Question: So I've built a downsampling algorithm in XNA (3.1. Yes, I'm aware it's horribly outdated. Yes, I have reasons for using it) and HLSL. Essentially how it works is by applying a Gaussian blur to the original texture, and then resizing it with the default nearest neighbour rescaling, built into XNA. My thinking was that a Gaussian blur would give an approximation to the average of a region of colours, so it would be essentially a cheap way to reduce aliasing. It works well, and very quickly, but produces some interesting artefacts - it seems to very slightly stretch the image. This is not noticeable usually, but some of the things I'm downsampling are sprite sheets, and when animated, it is very clear that the sprites have not been put into the correct position. I'm wondering if a different resampler (also built into HLSL for the speed of the GPU) might be a better option, or if there's an error with this one I can fix. I'll post my code up here, and see if there's anyone who could enlighten me.
First is my HLSL Gaussian effects file:
'''
#define RADIUS 7
#define KERNEL_SIZE (RADIUS * 2 + 1)
float weightX[KERNEL_SIZE];
float weightY[KERNEL_SIZE];
float2 offsetH[KERNEL_SIZE];
float2 offsetV[KERNEL_SIZE];
texture colorMapTexture;
sampler TextureSampler : register(s0);
void BlurH(inout float4 color : COLOR0, float2 texCoord : TEXCOORD0)
{
float4 c = float4(0.0f, 0.0f, 0.0f, 0.0f);
for (int i = 0; i < KERNEL_SIZE; ++i)
c += tex2D(TextureSampler, texCoord + offsetH[i]) * weightX[i];
color = c;
}
void BlurV(inout float4 color : COLOR0, float2 texCoord : TEXCOORD0)
{
float4 c = float4(0.0f, 0.0f, 0.0f, 0.0f);
for (int i = 0; i < KERNEL_SIZE; ++i)
c += tex2D(TextureSampler, texCoord + offsetV[i]) * weightY[i];
color = c;
}
technique GaussianBlur
{
pass
{
PixelShader = compile ps_2_0 BlurH();
}
pass
{
PixelShader = compile ps_2_0 BlurV();
}
}
'''
And my code for initialising the Gaussian effect (note that gaussianBound is set to 8, i.e. 1+ the radius found in the HLSL file):
'''
public static Effect GaussianBlur(float amount, float radx, float rady, Point scale)
{
Effect rtrn = gaussianblur.Clone(MainGame.graphicsManager.GraphicsDevice);
if (radx >= gaussianBound)
{
radx = gaussianBound - 0.000001F;
}
if (rady >= gaussianBound)
{
rady = gaussianBound - 0.000001F;
}
//If blur is too great, image becomes transparent,
//so cap how much blur can be used.
//Reduces quality of very small images.
Vector2[] offsetsHoriz, offsetsVert;
float[] kernelx = new float[(int)(radx * 2 + 1)];
float sigmax = radx / amount;
float[] kernely = new float[(int)(rady * 2 + 1)];
float sigmay = rady / amount;
//Initialise kernels and sigmas (separately to allow for different scale factors in x and y)
float twoSigmaSquarex = 2.0f * sigmax * sigmax;
float sigmaRootx = (float)Math.Sqrt(twoSigmaSquarex * Math.PI);
float twoSigmaSquarey = 2.0f * sigmay * sigmay;
float sigmaRooty = (float)Math.Sqrt(twoSigmaSquarey * Math.PI);
float totalx = 0.0f;
float totaly = 0.0f;
float distance = 0.0f;
int index = 0;
//Initialise gaussian constants, as well as totals for normalisation.
offsetsHoriz = new Vector2[kernelx.Length];
offsetsVert = new Vector2[kernely.Length];
float xOffset = 1.0f / scale.X;
float yOffset = 1.0f / scale.Y;
//Set offsets for use in the HLSL shader.
for (int i = -(int)radx; i <= radx; ++i)
{
distance = i * i;
index = i + (int)radx;
kernelx[index] = (float)Math.Exp(-distance / twoSigmaSquarex) / sigmaRootx;
//Set x kernel values with gaussian function.
totalx += kernelx[index];
offsetsHoriz[index] = new Vector2(i * xOffset, 0.0f);
//Set x offsets.
}
for (int i = -(int)rady; i <= rady; ++i)
{
distance = i * i;
index = i + (int)rady;
kernely[index] = (float)Math.Exp(-distance / twoSigmaSquarey) / sigmaRooty;
//Set y kernel values with gaussian function.
totaly += kernely[index];
offsetsVert[index] = new Vector2(0.0f, i * yOffset);
//Set y offsets.
}
for (int i = 0; i < kernelx.Length; ++i)
kernelx[i] /= totalx;
for (int i = 0; i < kernely.Length; ++i)
kernely[i] /= totaly;
//Normalise kernel values.
rtrn.Parameters["weightX"].SetValue(kernelx);
rtrn.Parameters["weightY"].SetValue(kernely);
rtrn.Parameters["offsetH"].SetValue(offsetsHoriz);
rtrn.Parameters["offsetV"].SetValue(offsetsVert);
//Set HLSL values.
return rtrn;
}
'''
Beyond this, my function simply draws to a texture each pass of the effect, then draws the result to a new texture at a different scale. This looks really nice, but as I said produces these artefacts of things not quite being in the right place. Some help here would be appreciated.

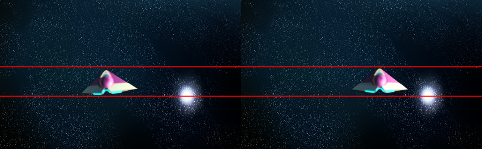
Answer: Well, I've discovered something: It has nothing to do with the Gaussian blur. The issue is that I'm scaling down with Nearest Neighbour, which produces these artefacts due to the loss of data (for example, when something needs to be essentially at pixel 5.5, it just puts it at pixel 5, giving a position error). Thanks for everyone trying to help with this, but it looks like I'm just going to have to slightly rethink my algorithm.
I've fixed it by adding an extra constraint that the resampling will only work for integer resamples. Anything else will resample to the nearest available integer sample, and then scale the rest with NN. It's pretty much exactly what I had working before, but now a hell of a lot faster thanks to HLSL. I was hoping to get an arbitrary scaling algorithm, but it works well enough for my needs. It's not perfect, as I'm still getting offset errors (which is almost impossible to avoid entirely when downsampling thanks to the loss of data), but they are now clearly less than a pixel, and so not noticeable unless you're looking for them.